Question: I don't have previously installed version of node in my system.
When I try to install Appcelerator Studio in windows, I keep getting this error
> NoteJS mandatory prerequisite was not correctly installed.

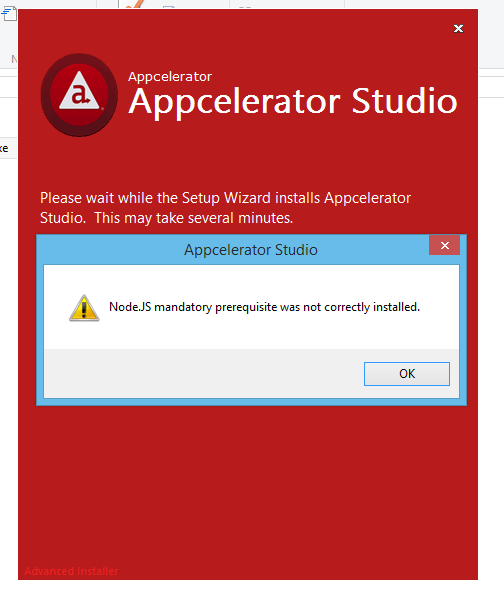
Answer: I see you've already reported this on JIRA (<URL> so I hope we'll be able to fix it soon. Please follow progress on JIRA.